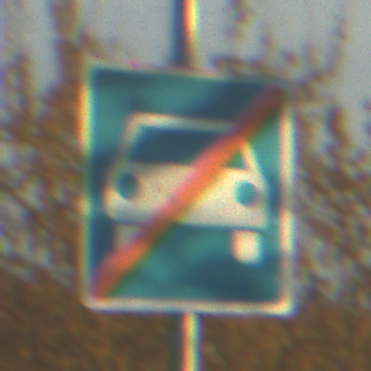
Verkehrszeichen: EndeKraftfahrstrasse
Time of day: SunriseSunset
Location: Outdoor (RoadRail)
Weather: PartlyCloudy
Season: NotSpecified
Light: Natural